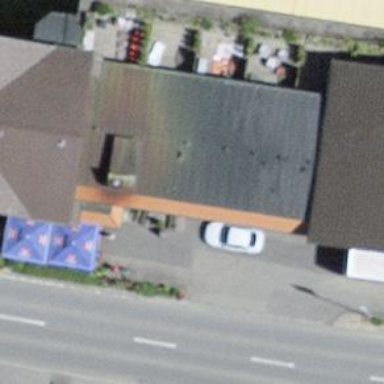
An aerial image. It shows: Hotel building.